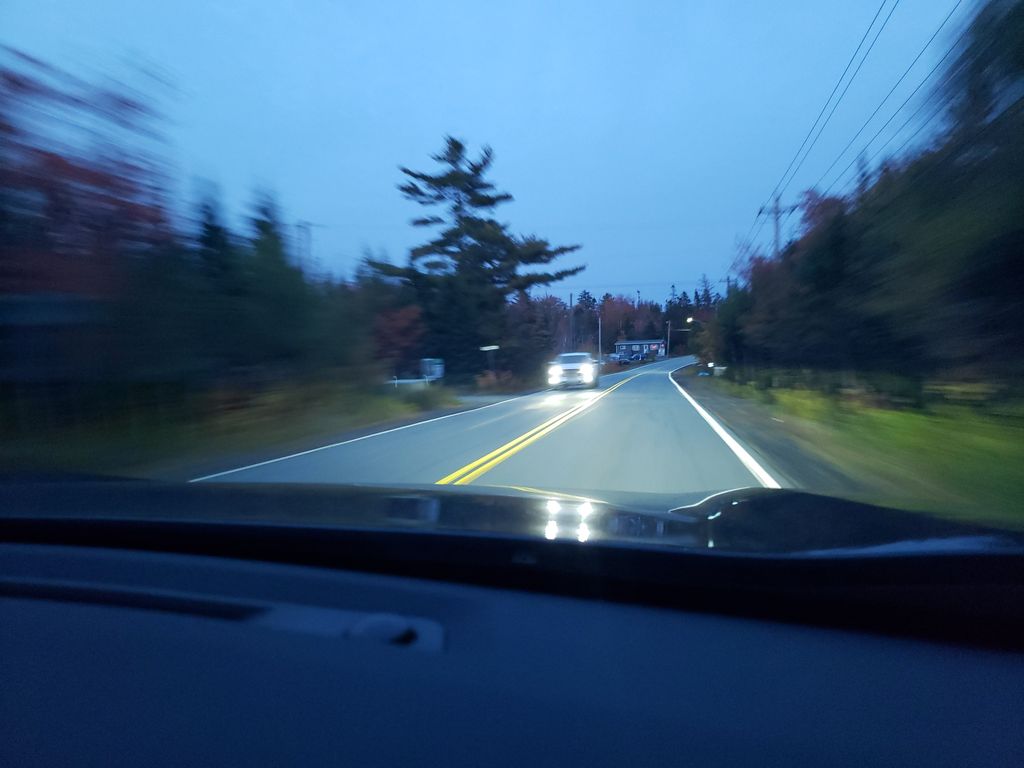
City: halifax